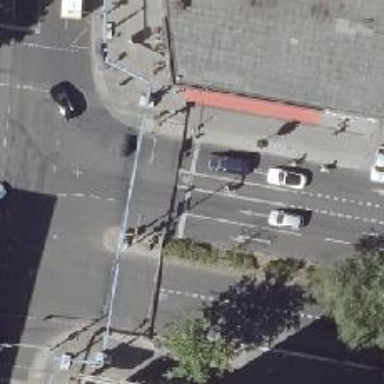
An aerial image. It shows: Road with traffic signals.